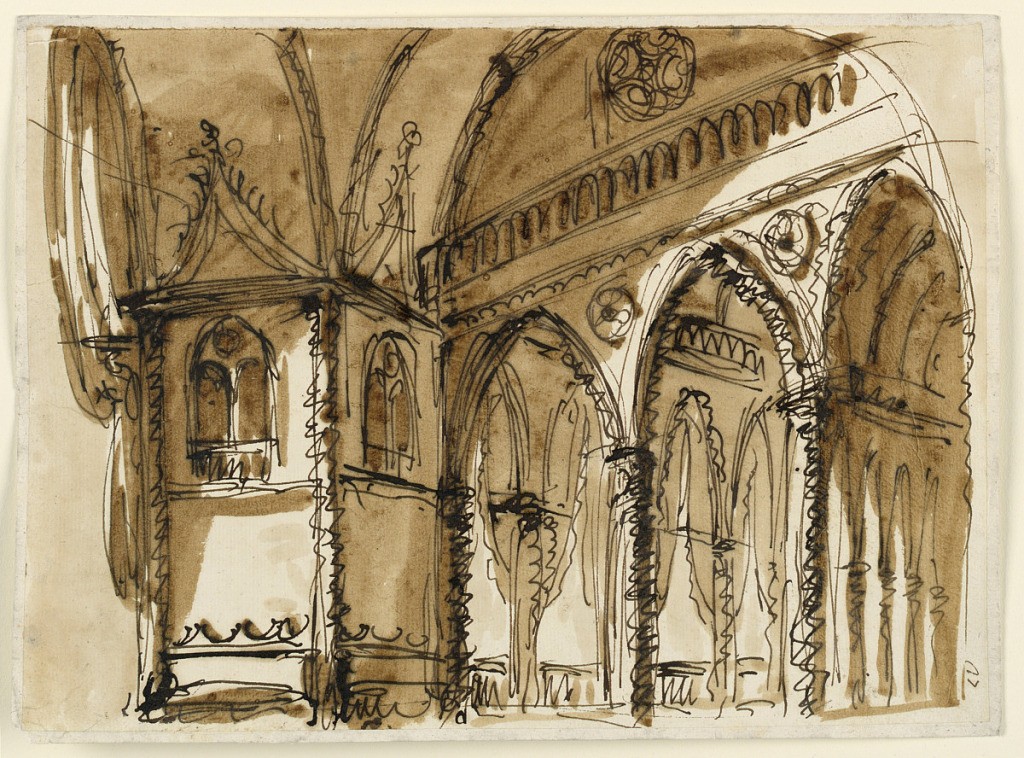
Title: Stage Design for the Interior of a Gothic Building
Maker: Giuseppe Barberi, Italian, 1746–1809
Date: early 19th century
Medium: Pen and brown ink, brush and brown wash on lined off-white laid paper
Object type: Drawing
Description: Interior of Gothic building. View opening into hall through Gothic arches.